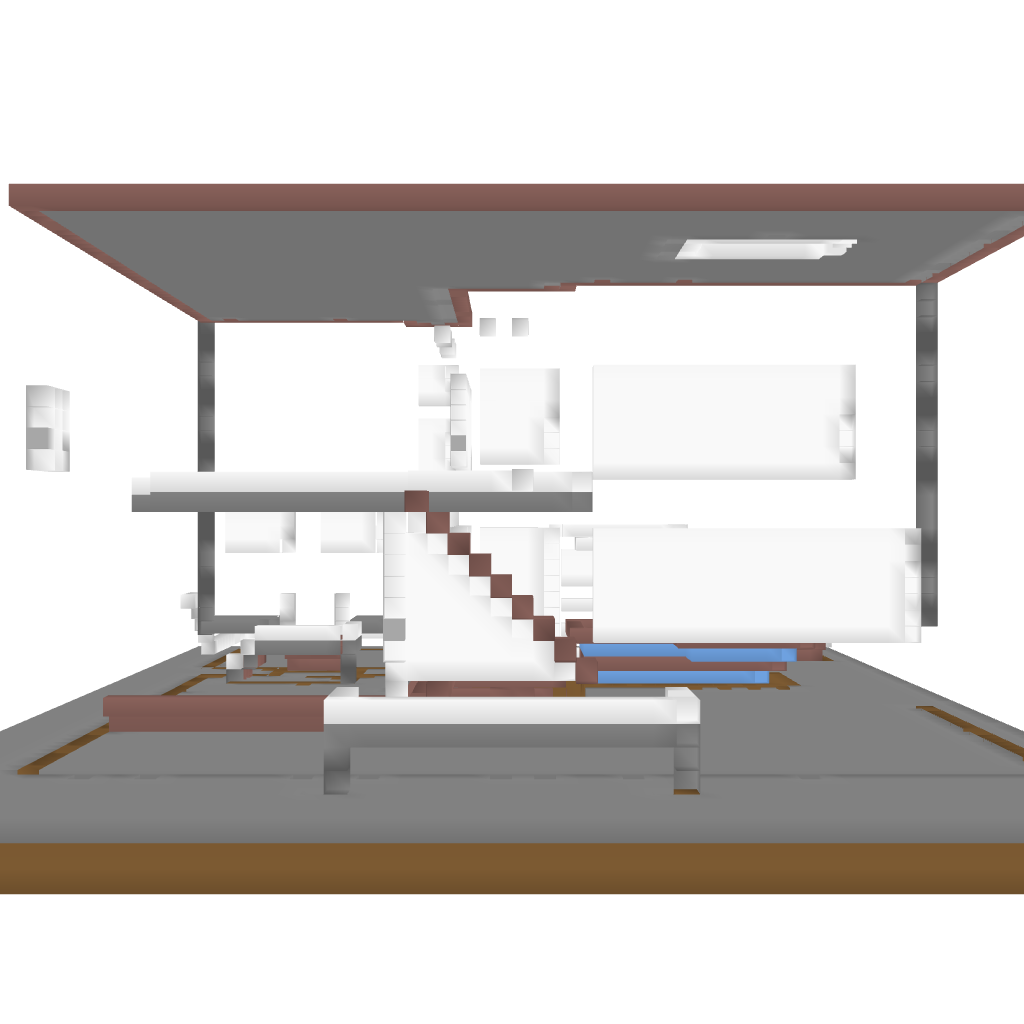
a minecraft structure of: Modern Loft bad low quality